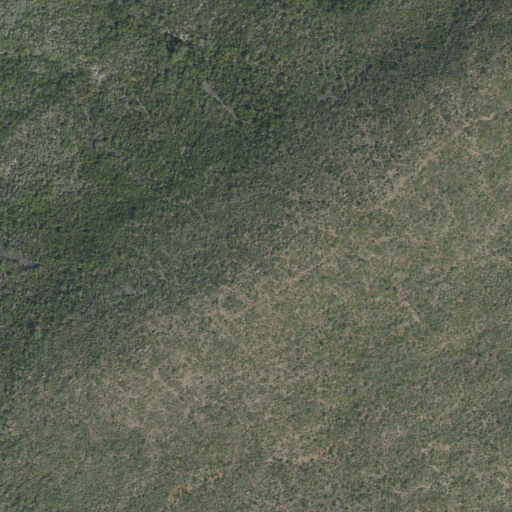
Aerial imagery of mountain in Texas named Turkey Mountain containing evergreen forest, shrub, and deciduous forest